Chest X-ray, PA view. Patient: 64 years old, sex F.
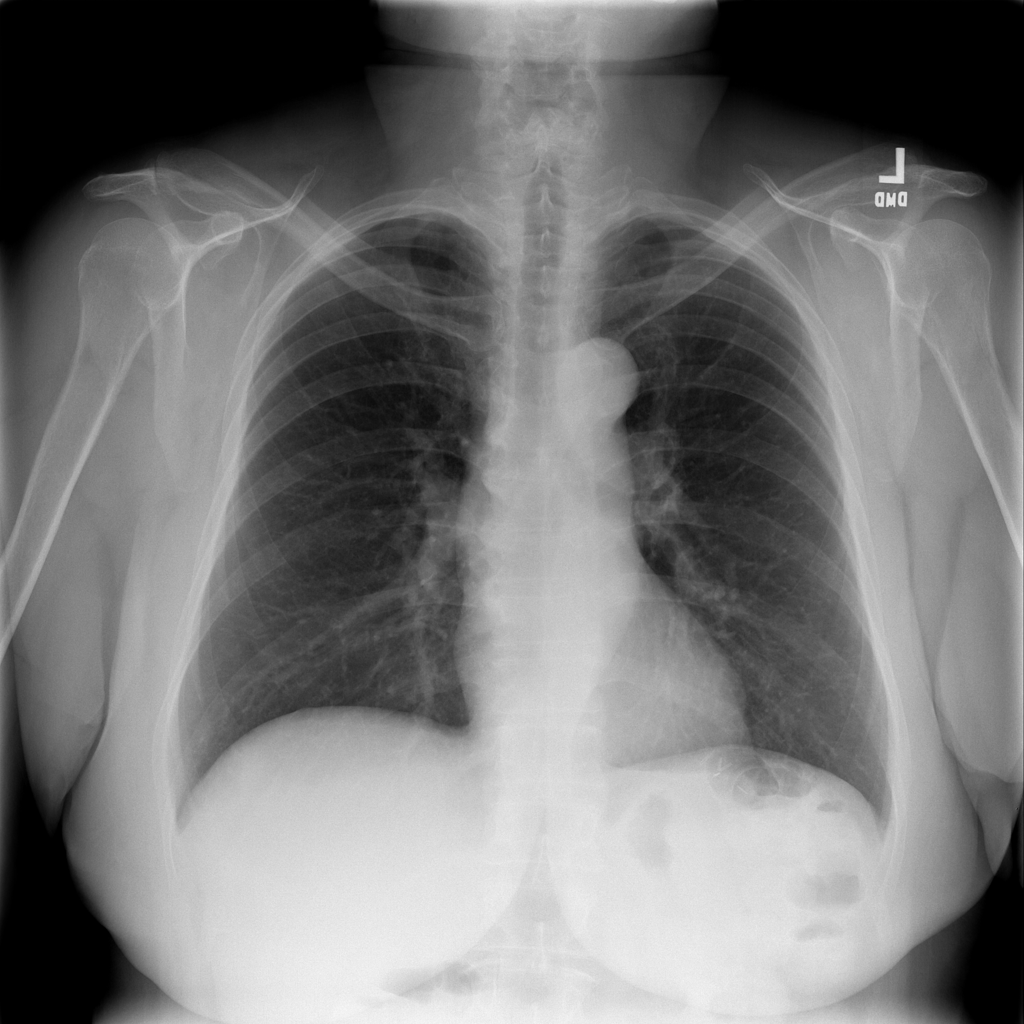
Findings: No Finding